Question: I'm running into an issue where for navigation, we have to use a custom back button, which we are matching to iOS7. So we're creating a UIButton with a background image and then setting it as a custom view of a UIBarButtonItem.
The issue is that when an Action sheet is presented by iOS7, the background is faded. However, the custom button does not and it looks mismatched. Question is - is there a property that can be set to provide the image for the faded state? (though this can be done with delegation, I wanted to see if there was a simpler solution before going that route).
I have tried to set a faded image for UIControlStateDisabled, UIControlStateSystem, UIControlStateReserved with no avail.
Screen shot below:

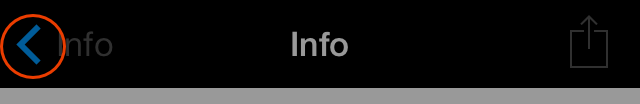
Answer: I have actually resolved this issue without delegation. The solution is to have a png with clear background. So just the blue of the back arrow. In that case, iOS handles the fading and desaturating. If you add background, it will not.